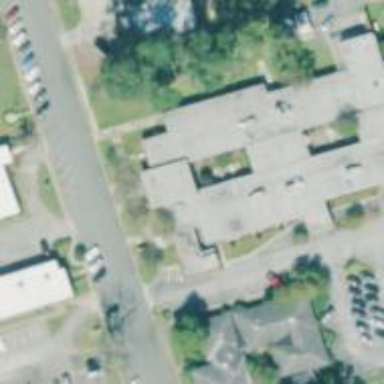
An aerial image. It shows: Nursing home.